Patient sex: M
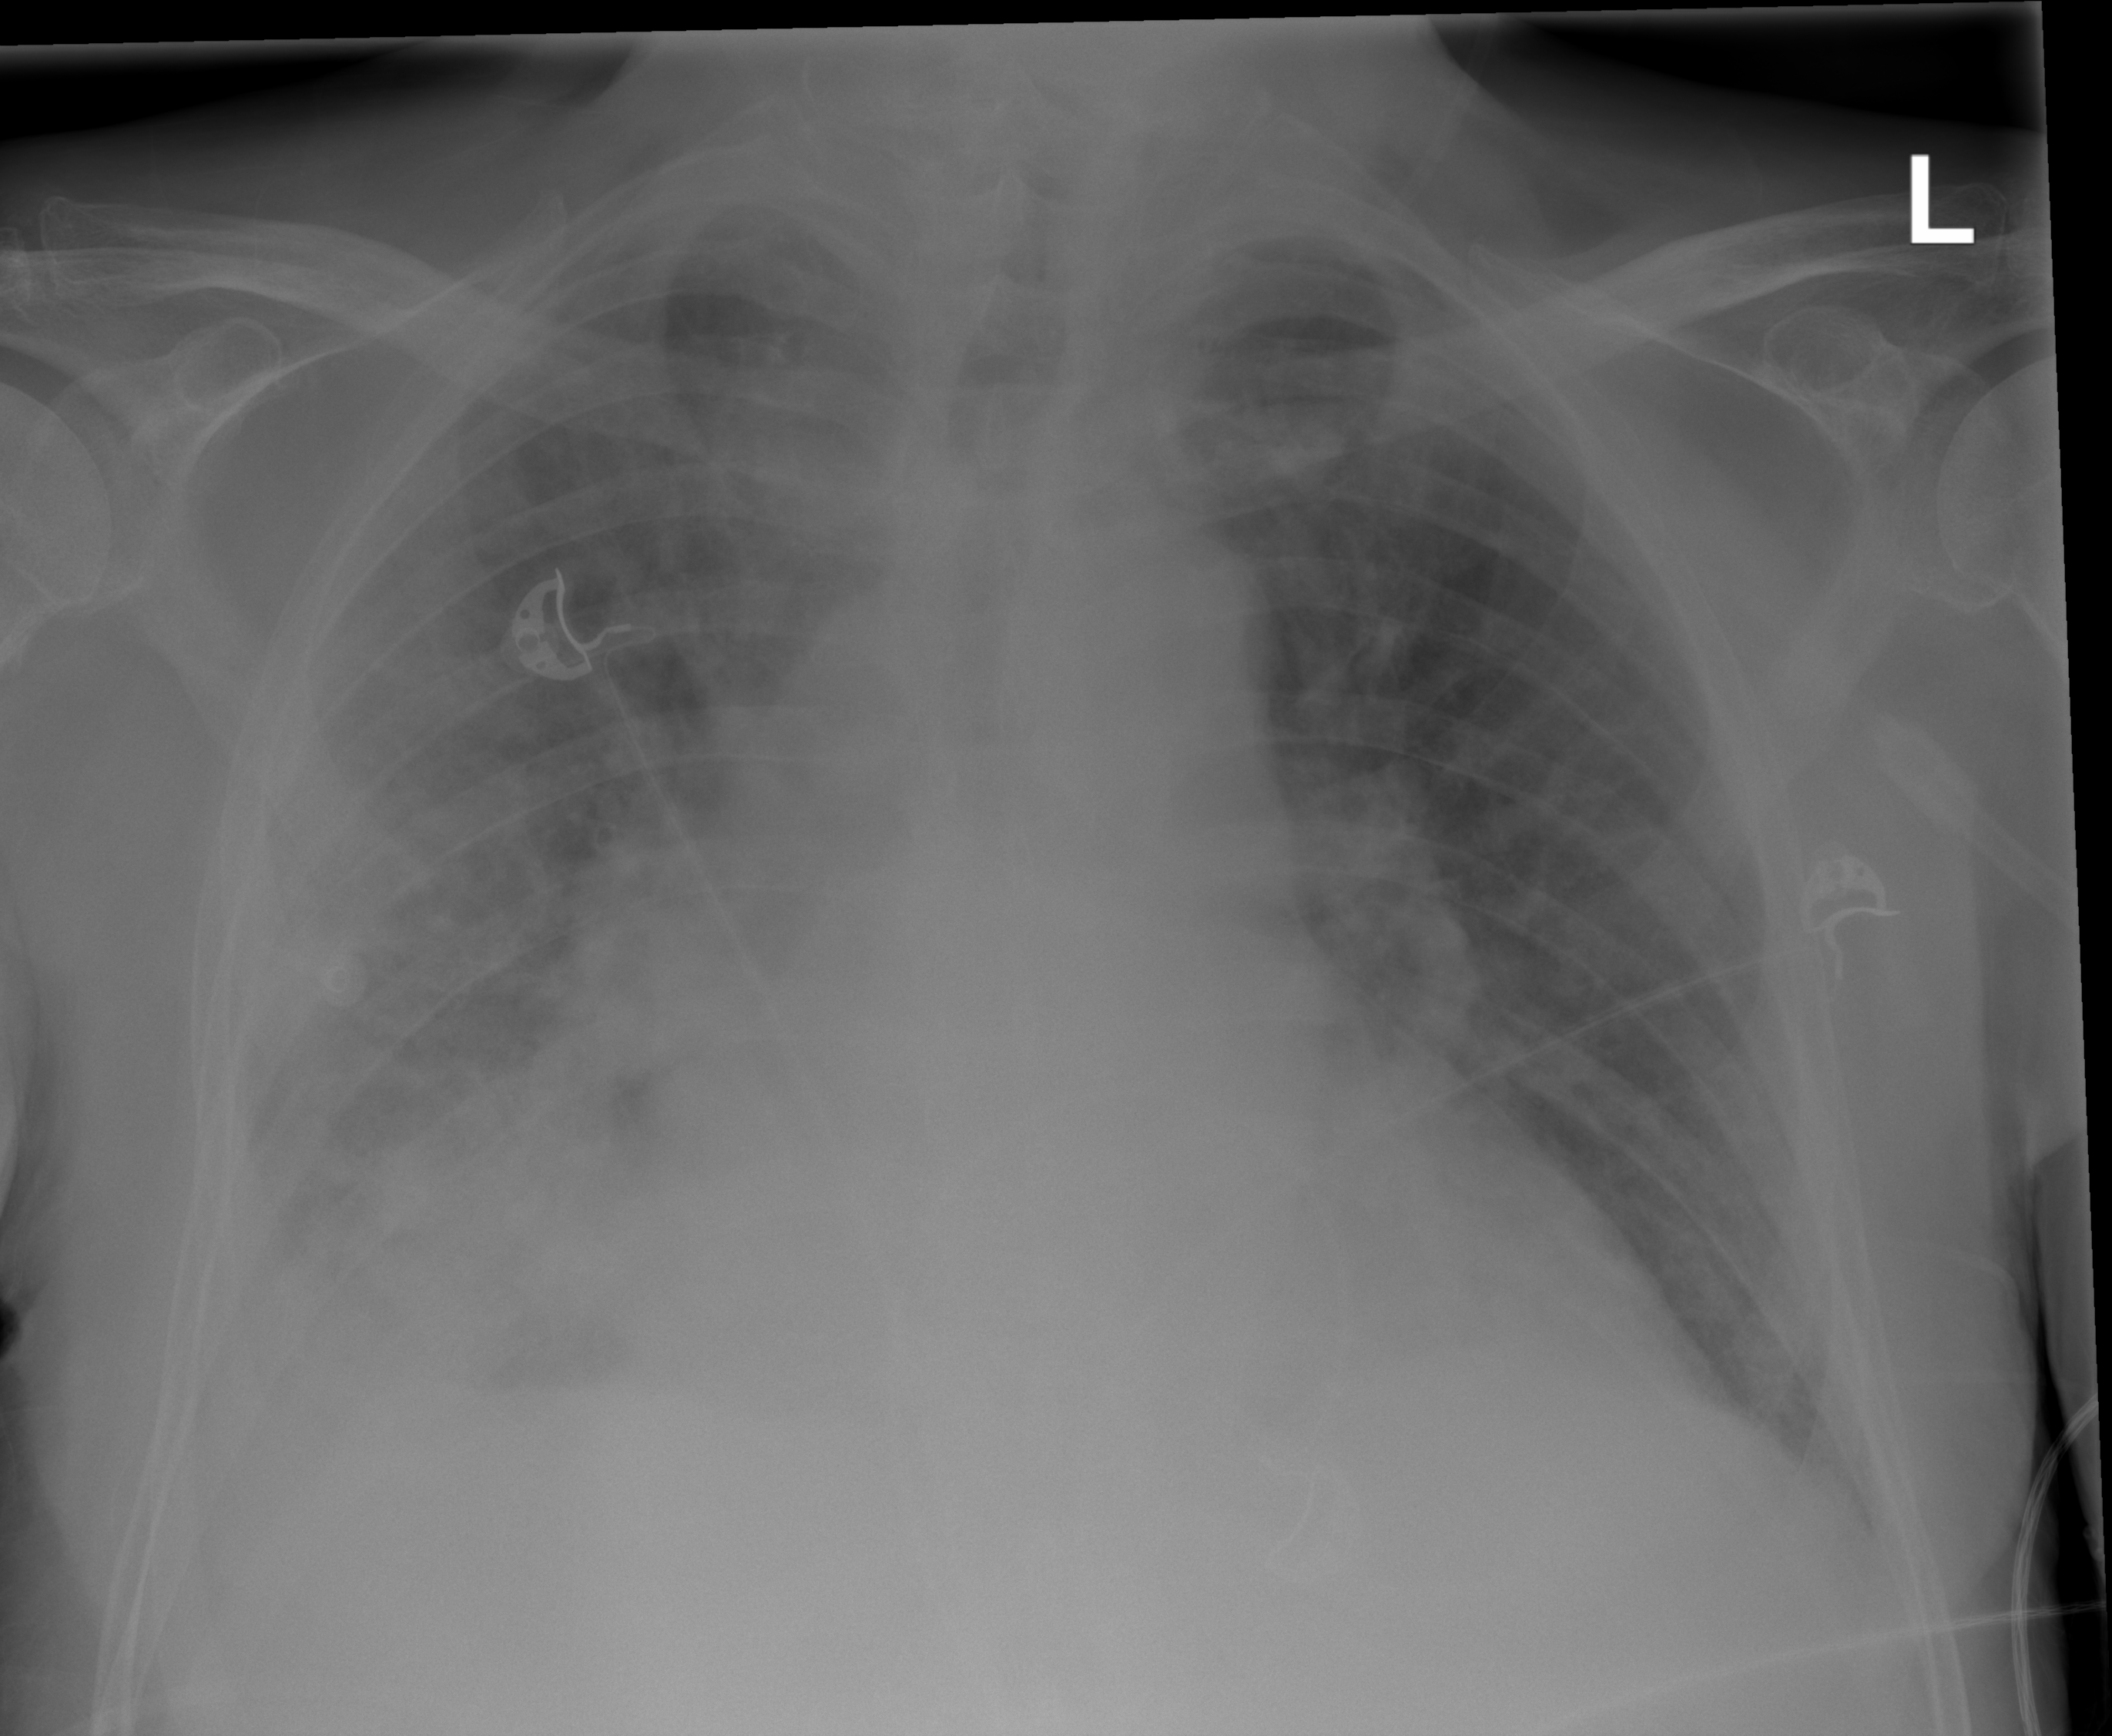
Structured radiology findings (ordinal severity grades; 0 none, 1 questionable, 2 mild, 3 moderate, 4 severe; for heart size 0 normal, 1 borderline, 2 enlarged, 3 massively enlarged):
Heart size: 2
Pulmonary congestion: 2
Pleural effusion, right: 2
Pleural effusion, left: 1
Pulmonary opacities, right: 3
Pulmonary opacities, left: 1
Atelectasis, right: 3
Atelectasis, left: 2